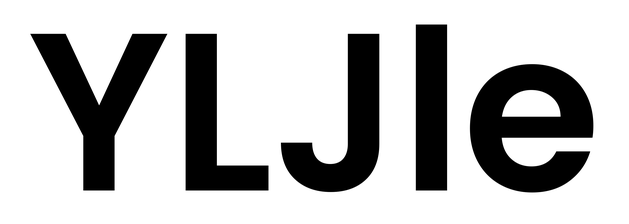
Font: Poppins-SemiBold